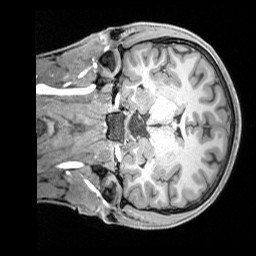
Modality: T1w
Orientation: coronal
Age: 21
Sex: male
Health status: healthy
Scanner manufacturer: siemens
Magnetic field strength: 3 T
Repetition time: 1.65 s
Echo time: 0.00181 s